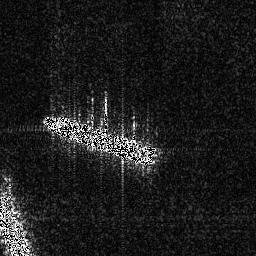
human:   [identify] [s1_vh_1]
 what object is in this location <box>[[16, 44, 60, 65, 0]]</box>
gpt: <ref>1 large ship at the center</ref>